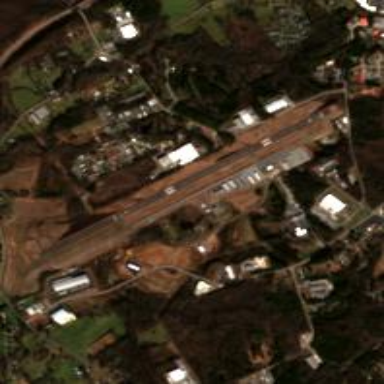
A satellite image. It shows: Runway at airport.